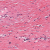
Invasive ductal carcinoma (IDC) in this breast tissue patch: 0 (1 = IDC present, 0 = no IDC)